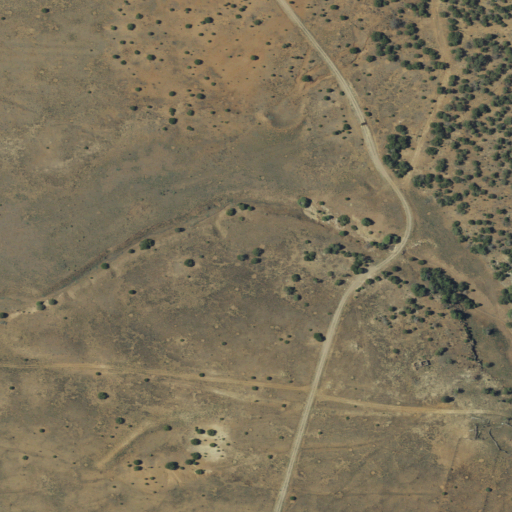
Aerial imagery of valley in New Mexico named Cañon Cedro containing shrub and evergreen forest